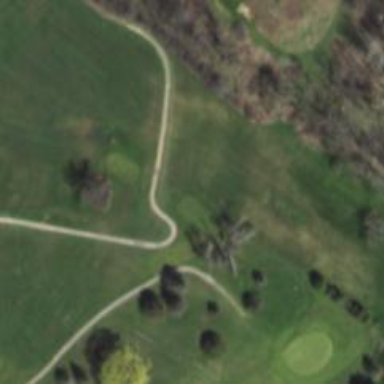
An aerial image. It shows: Golf tee.